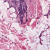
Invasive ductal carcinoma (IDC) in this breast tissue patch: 1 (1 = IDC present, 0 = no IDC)